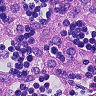
Metastatic tissue present: no